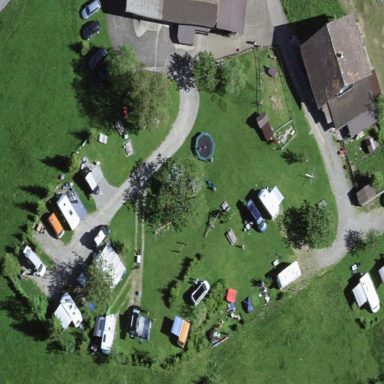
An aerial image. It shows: Campsite where tents and caravans are allowed.